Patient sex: F
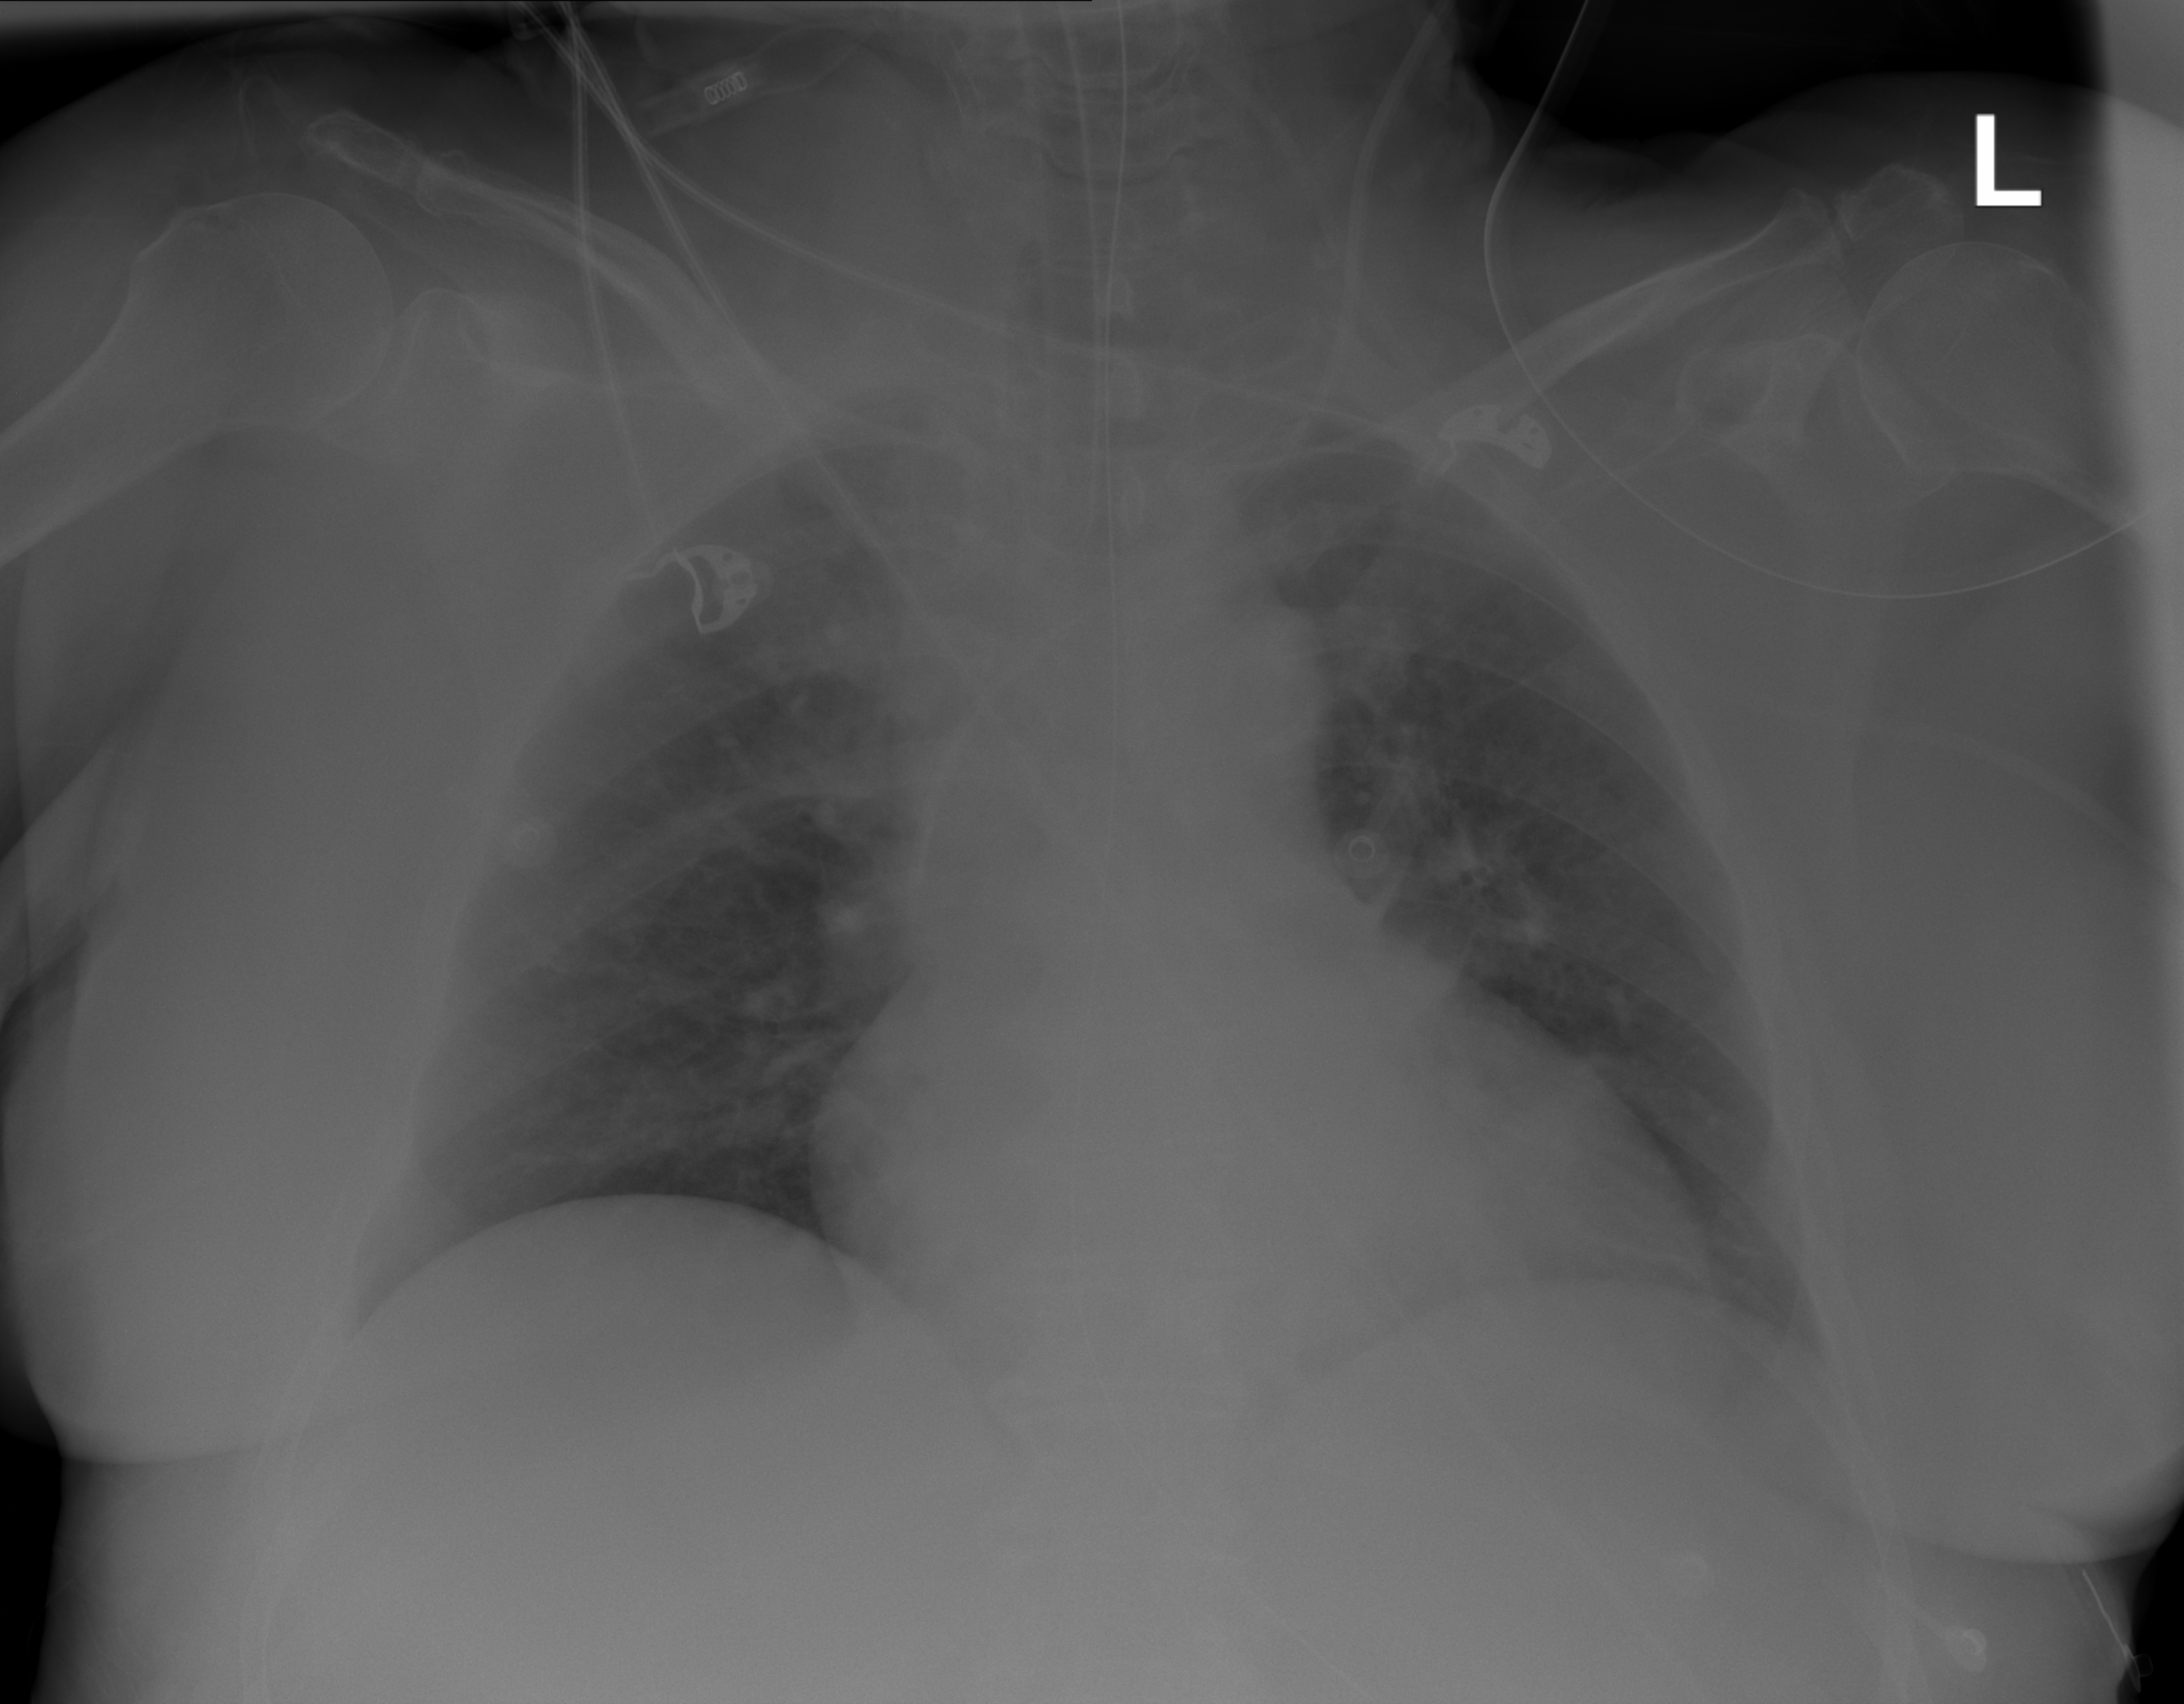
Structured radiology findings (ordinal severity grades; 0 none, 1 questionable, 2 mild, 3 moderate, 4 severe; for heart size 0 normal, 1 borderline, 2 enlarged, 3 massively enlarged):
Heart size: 2
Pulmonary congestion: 2
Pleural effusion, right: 0
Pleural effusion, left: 0
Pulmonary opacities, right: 2
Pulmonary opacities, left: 2
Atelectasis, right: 0
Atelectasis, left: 0